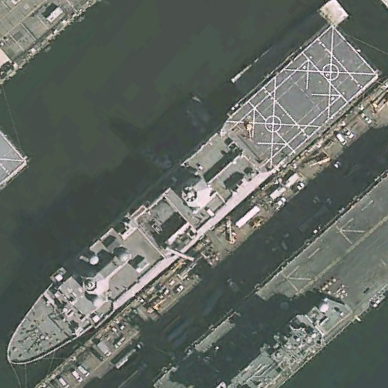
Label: combat